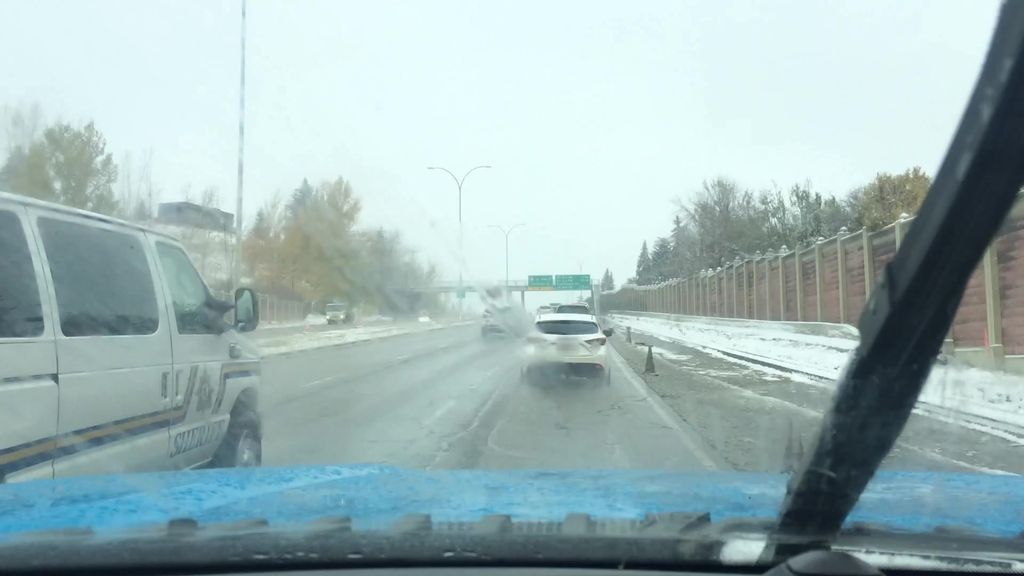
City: calgary